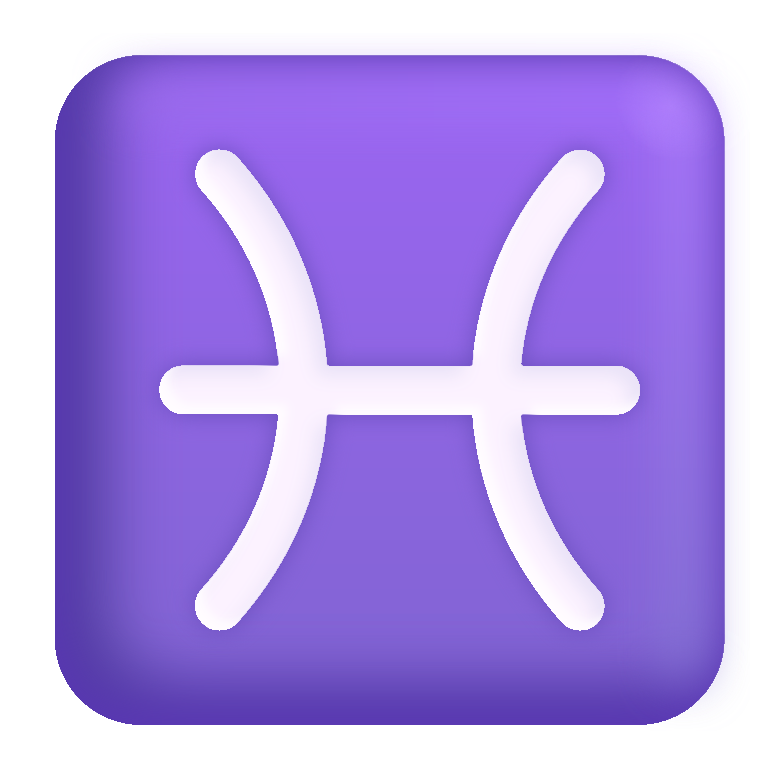
pisces color